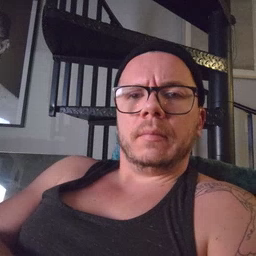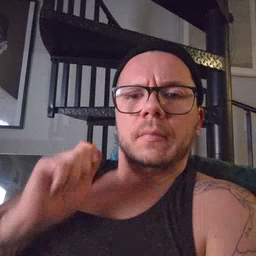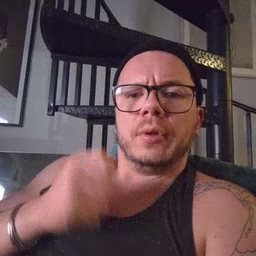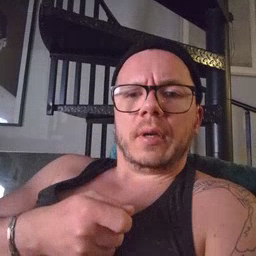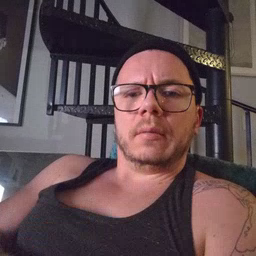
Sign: jacket